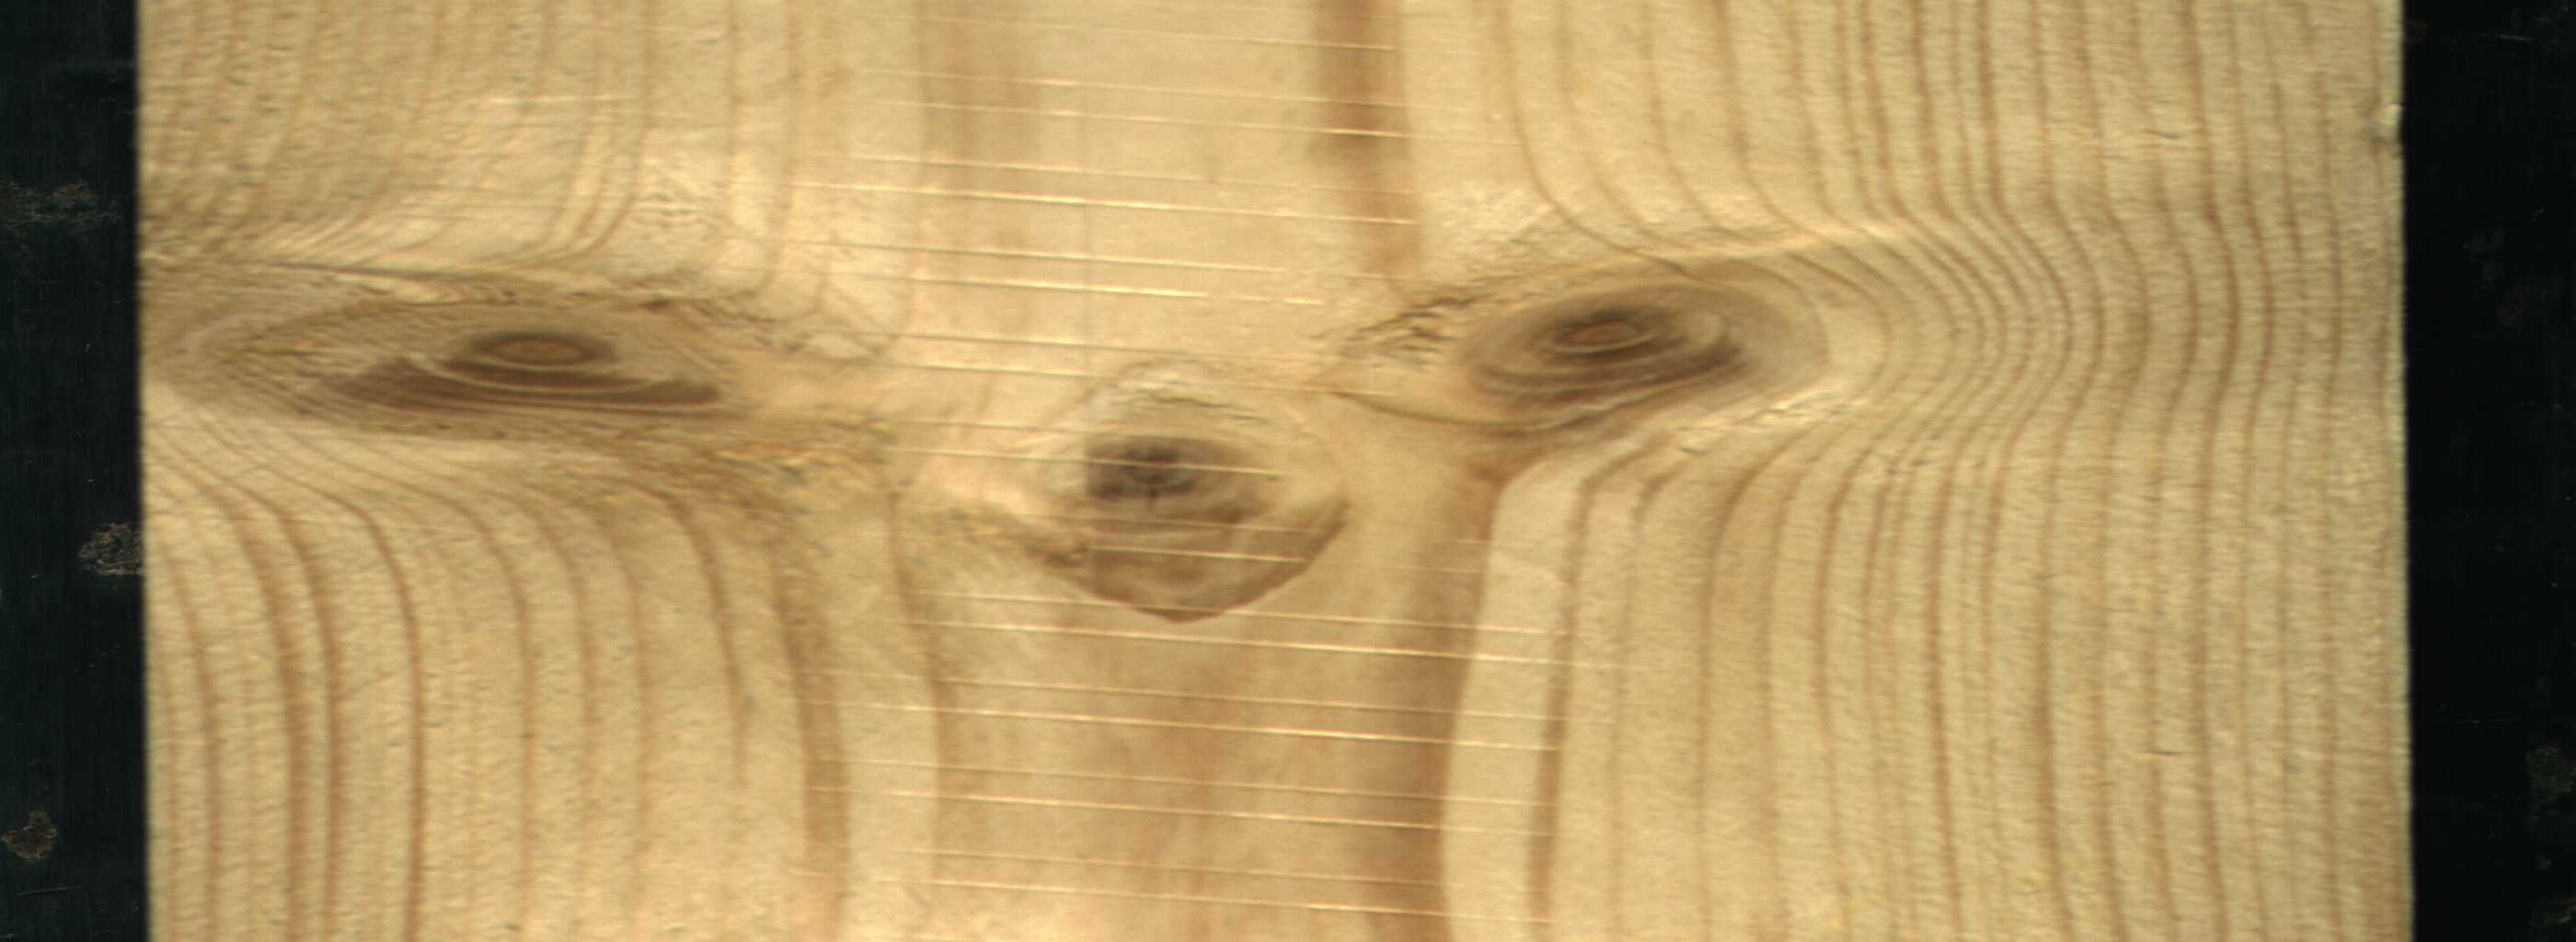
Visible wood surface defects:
Live_Knot
Live_Knot
Live_Knot